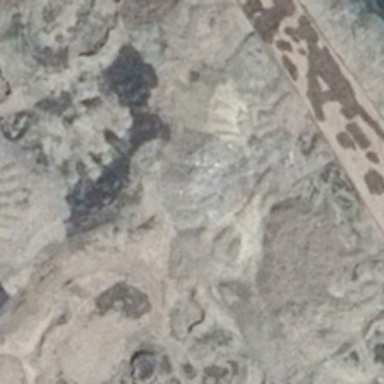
There are some stony hills in the bareland .